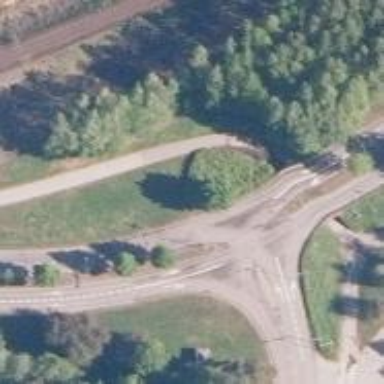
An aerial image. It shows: Secondary road with asphalt surface.